Field crop: maize
Growth stage: 2
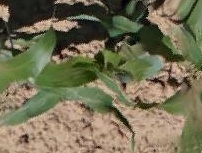
Species: maize